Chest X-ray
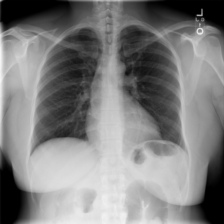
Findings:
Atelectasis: negative
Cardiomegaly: negative
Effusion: negative
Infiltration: negative
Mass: negative
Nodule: negative
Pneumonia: negative
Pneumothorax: negative
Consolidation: negative
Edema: negative
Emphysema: negative
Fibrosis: negative
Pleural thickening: negative
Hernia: negative